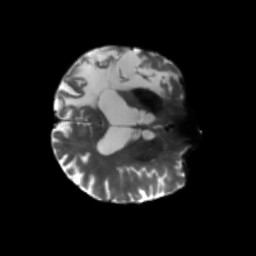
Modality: T2w
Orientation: axial
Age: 52
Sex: male
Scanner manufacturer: siemens
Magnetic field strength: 3 T
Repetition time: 5.47 s
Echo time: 0.0854 s